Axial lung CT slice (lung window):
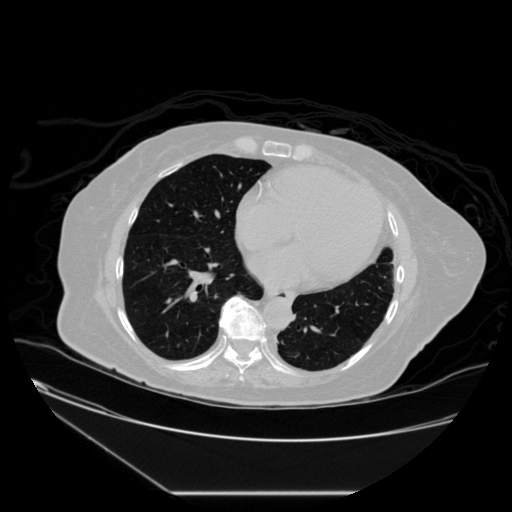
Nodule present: no